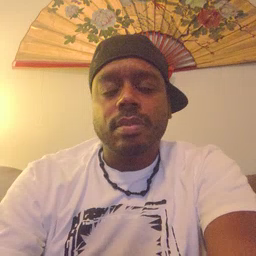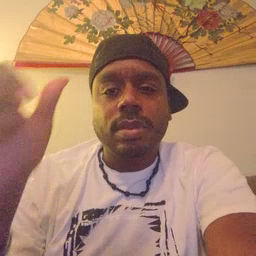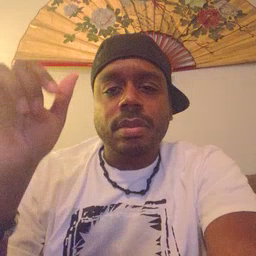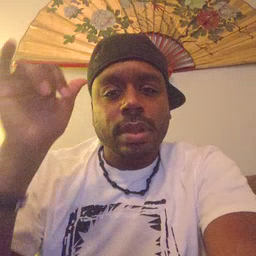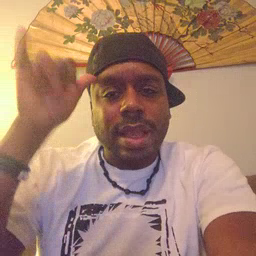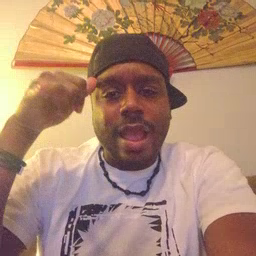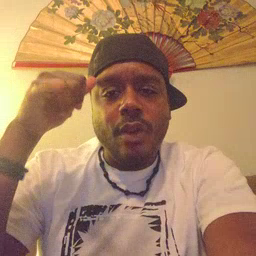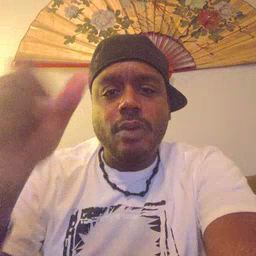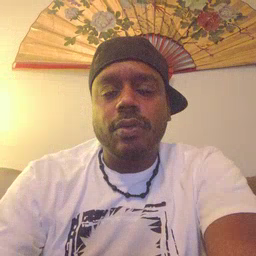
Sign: cow